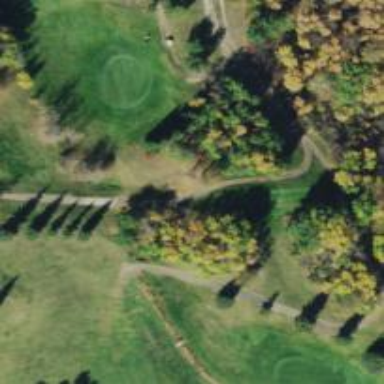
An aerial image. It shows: Path used for both walking and golf.